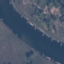
Label: River